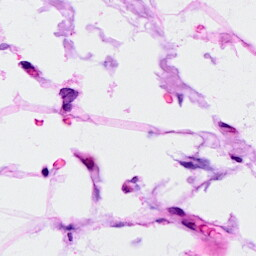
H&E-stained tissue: Breast